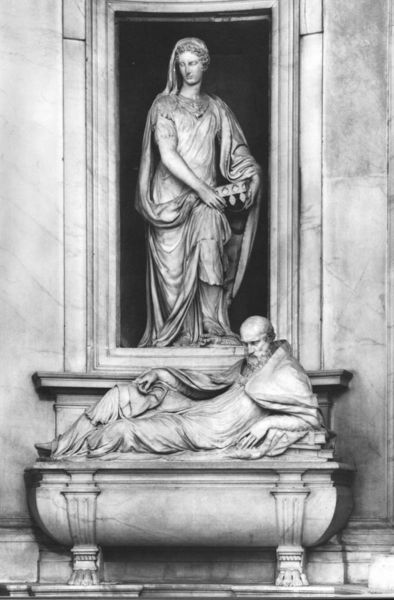
Titel: Grabmal des Kardinals Antonio del Monte
Künstler: Bartolomeo Ammannati
Standort: Rom, S. Pietro in Montorio (EU - I - Latium)
Schlagwörter: mann, schlaf, umhang, fenster, frau, kleid, marmor, säulen, bart, falten, stehen, stein, figur, gewand, stehend, stehender, krone, skulptur, statue, füße, liegen, bank, figuren, glatze, faltenwurf, plastik, podest, liegend, foto, nische, philosoph, wanne, skulpturen, statuen, grab, bibliothek, königin, niesche, nike, römisch, skupltur, michelangelo, sarkophag, sokrates, statur, liegender, sarkopharg, plato